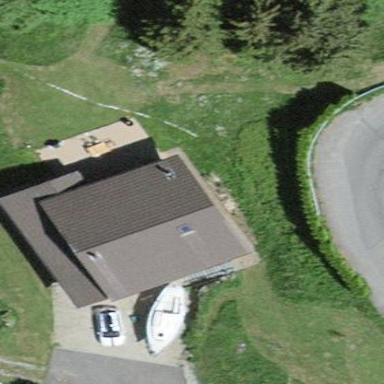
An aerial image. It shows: Simple and straightforward house.